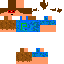
A male human skin with medium skin, wearing brown long hair dressed in a blue tshirt and brown shorts, featuring a closed mouth.